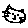
Label: cat